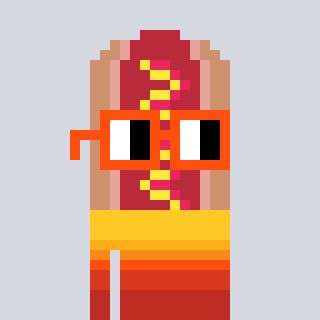
a pixel art character with square orange glasses, a hotdog-shaped head and a purple-colored body on a cool background